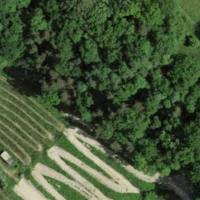
EUNIS habitat code: 41
Species observed at this site:
Bombus humilis
Salvia pratensis